Aerial crown-view tile of a tropical tree (Barro Colorado Island, Panama), acquired 20250124:
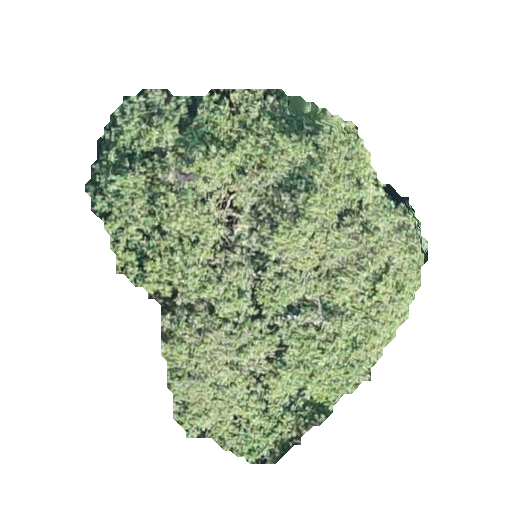
Species: Hieronyma alchorneoides
GBIF accepted scientific name: Hieronyma alchorneoides
Crown area: 128.171 m²